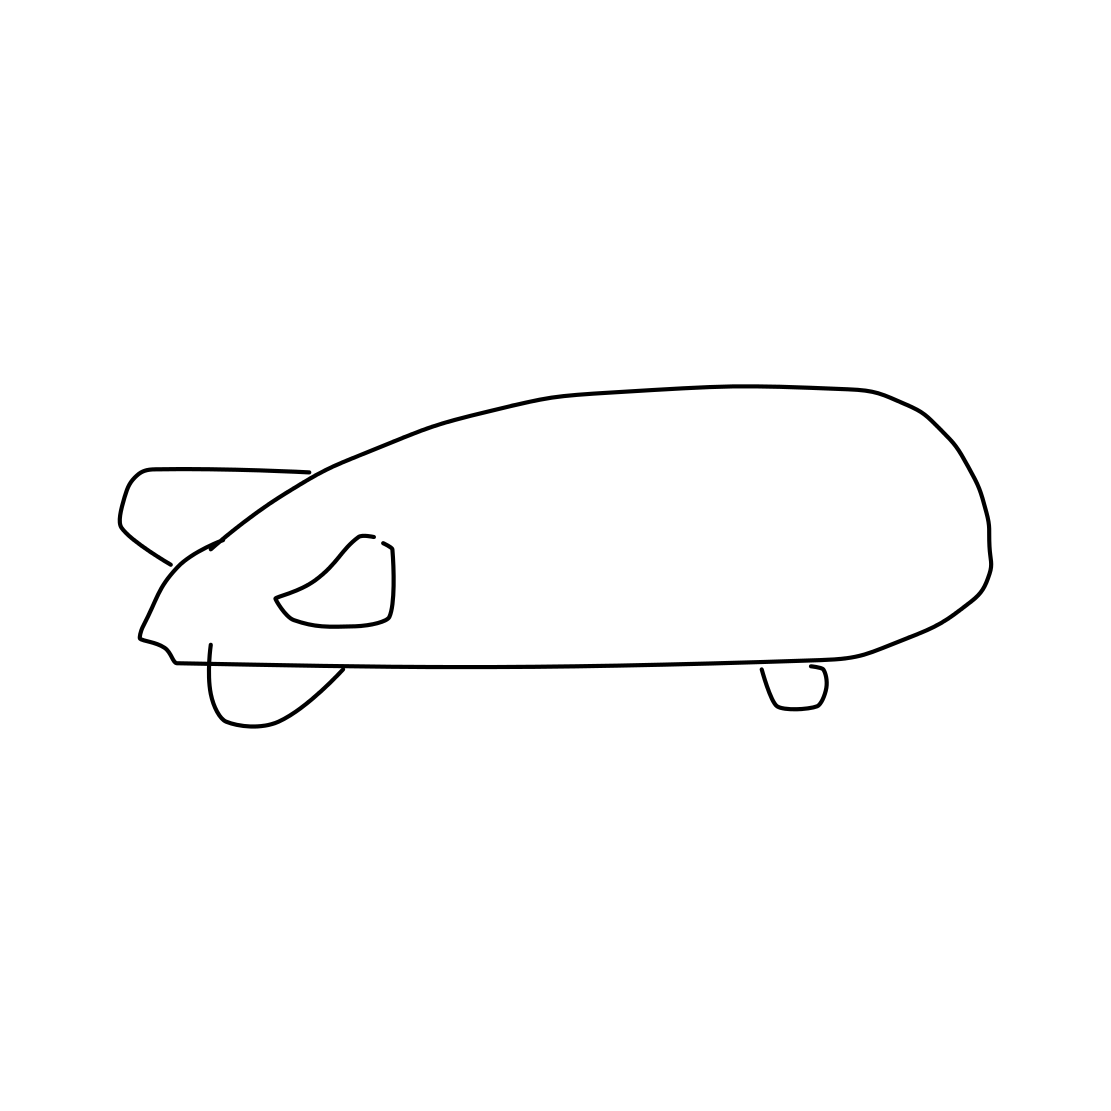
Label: blimp